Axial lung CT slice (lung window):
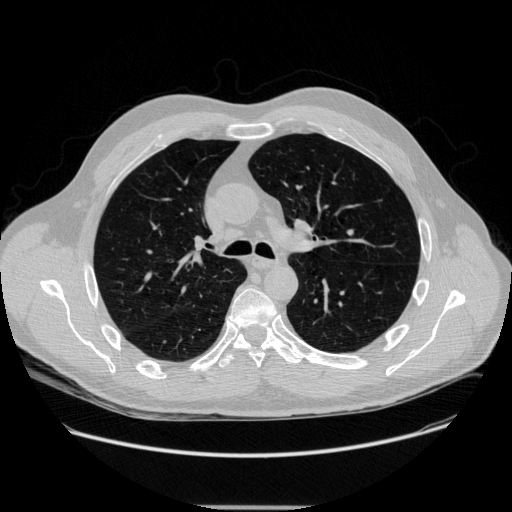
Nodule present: no